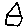
Label: house